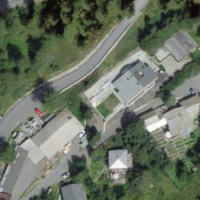
EUNIS habitat code: 54
Species observed at this site:
Arnica montana